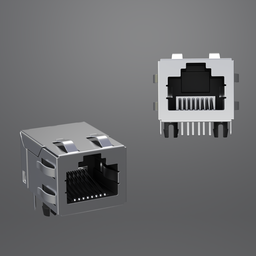
Label: electronics